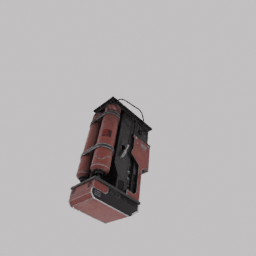
Label: tools